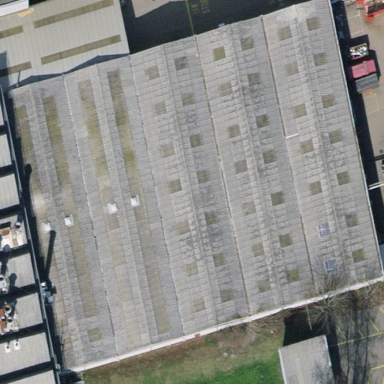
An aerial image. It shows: Industrial building.